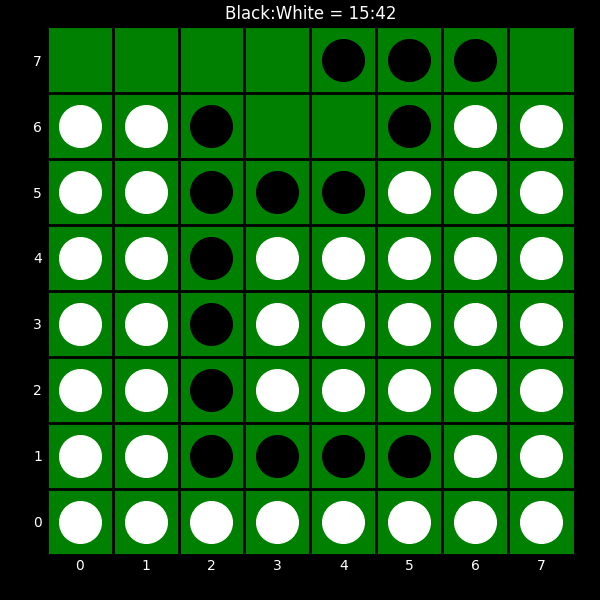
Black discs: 15
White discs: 42